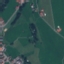
Land use / land cover class: Pasture